Field crop: maize
Growth stage: 2
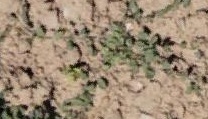
Species: convolvulus